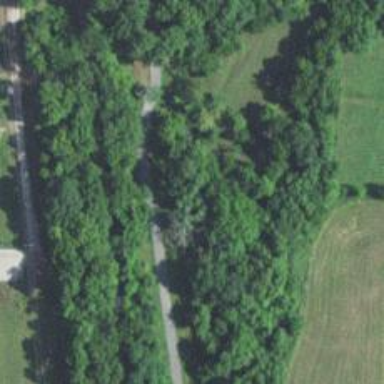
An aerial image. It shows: Asphalt cycleway running alongside abandoned railway track.